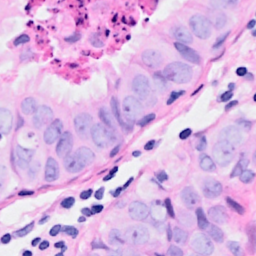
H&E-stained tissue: Breast